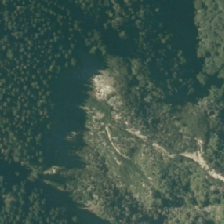
Land cover: harvested_forest